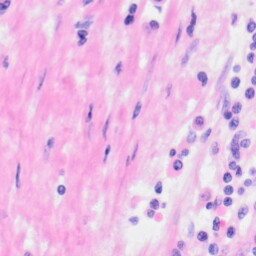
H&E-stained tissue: Kidney